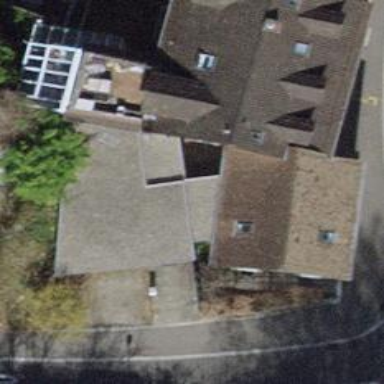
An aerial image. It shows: Building with tile roof.